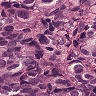
Metastatic tissue present: yes